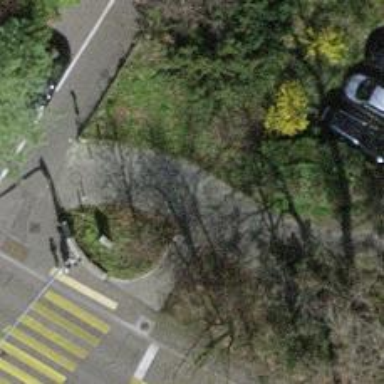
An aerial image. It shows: Asphalt sidewalk.